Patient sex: M
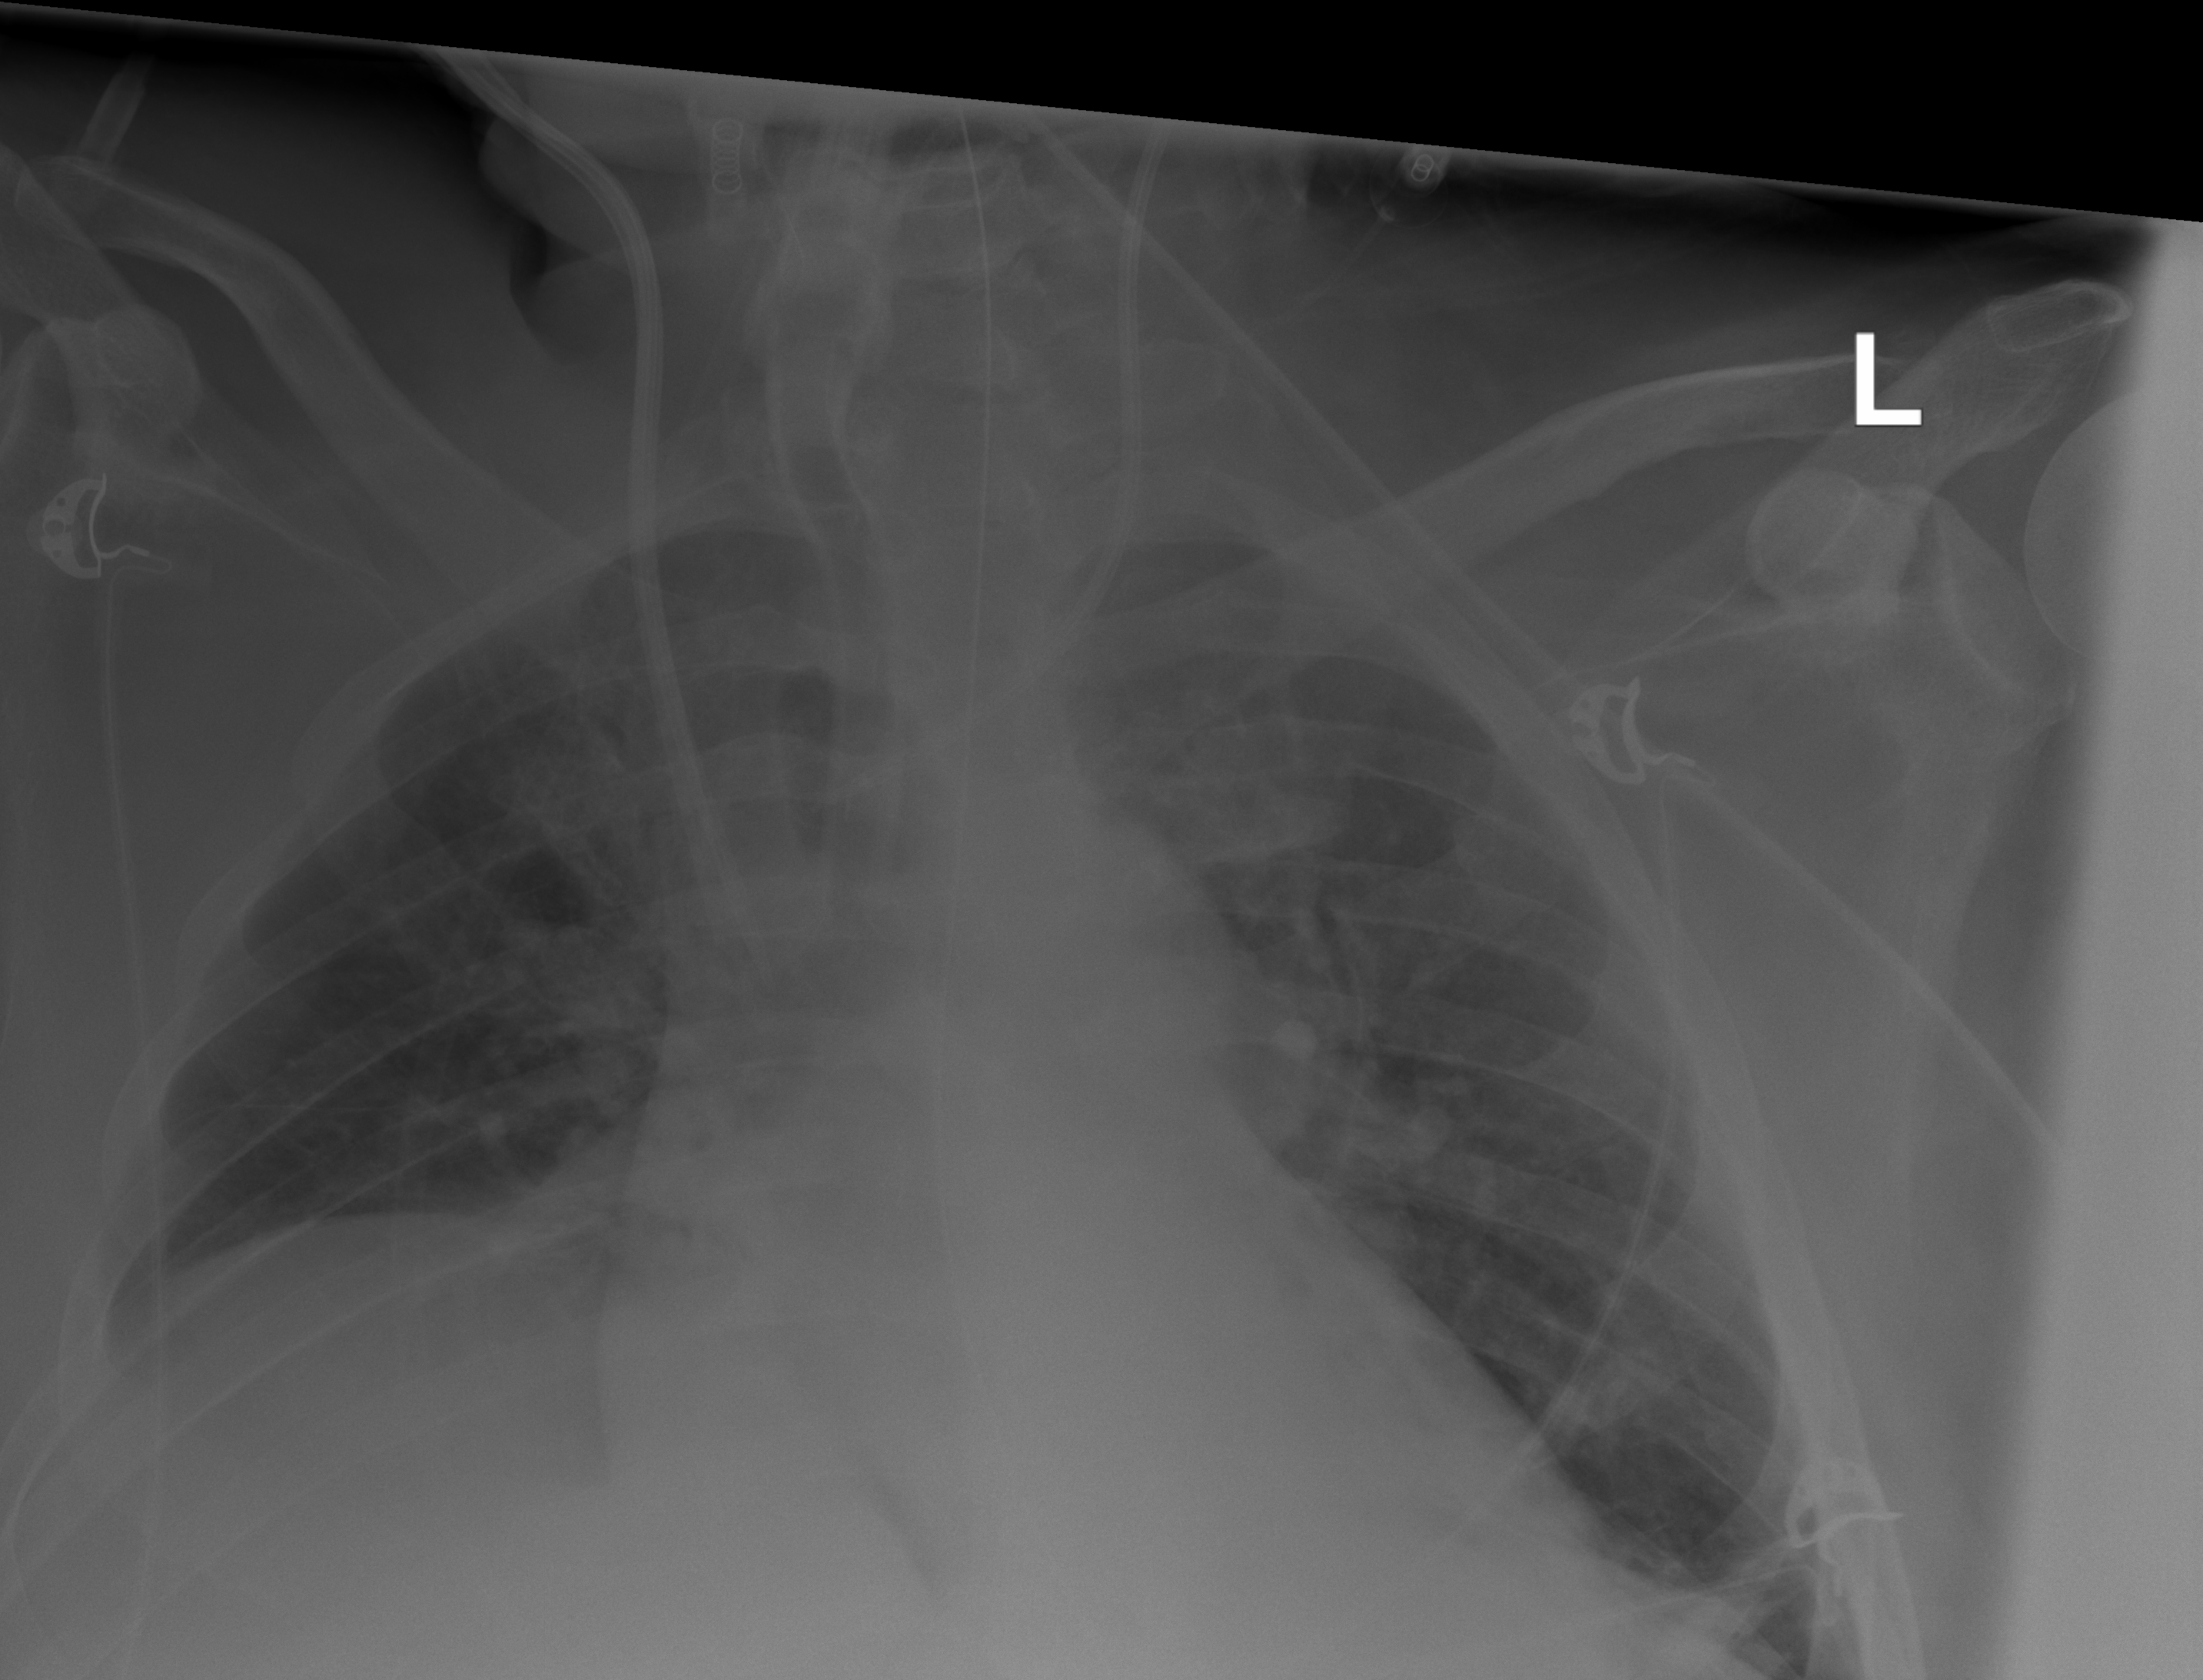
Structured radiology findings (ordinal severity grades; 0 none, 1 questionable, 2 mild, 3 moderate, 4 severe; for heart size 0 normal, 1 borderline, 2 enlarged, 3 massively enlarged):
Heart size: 1
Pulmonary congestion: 2
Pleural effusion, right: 0
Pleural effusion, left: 0
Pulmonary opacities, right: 0
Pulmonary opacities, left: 0
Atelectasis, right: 2
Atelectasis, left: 2